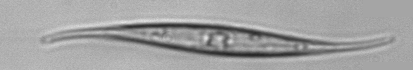
Label: Pleurosigma